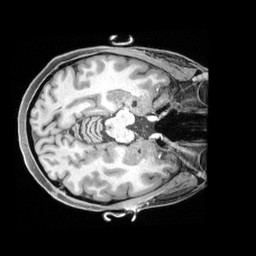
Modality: T1w
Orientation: axial
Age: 23
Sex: female
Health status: healthy
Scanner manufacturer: siemens
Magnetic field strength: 3 T
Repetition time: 2.4 s
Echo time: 0.00194 s